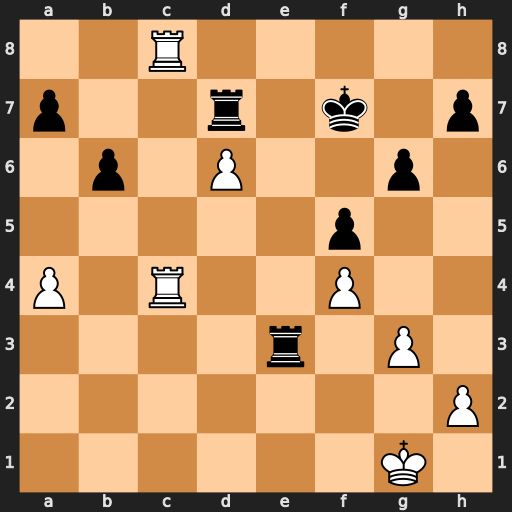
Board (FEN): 2R5/p2r1k1p/1p1P2p1/5p2/P1R2P2/4r1P1/7P/6K1
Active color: w
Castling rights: -
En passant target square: -
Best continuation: R4c7 Ke6 Re8+ Kxd6 Rxd7+ Kxd7 Rxe3